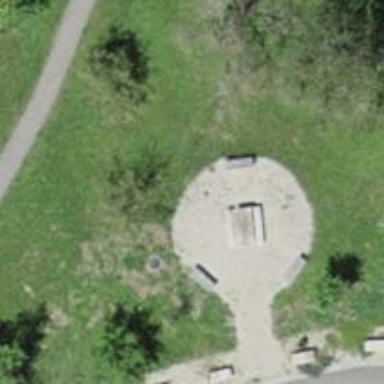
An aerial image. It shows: Bench.